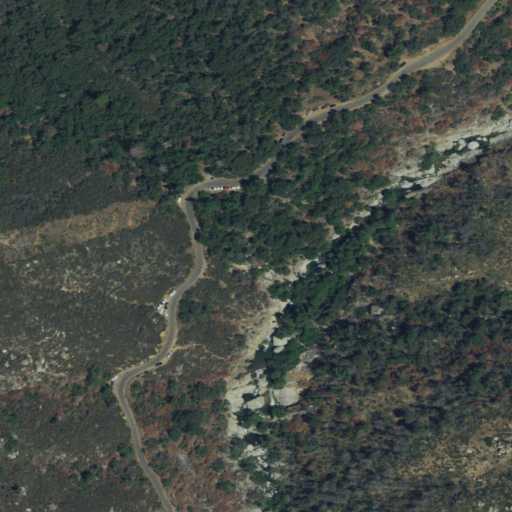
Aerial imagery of valley in California named Milk Canyon containing shrub, grassland, evergreen forest, open development, deciduous forest, and mixed forest